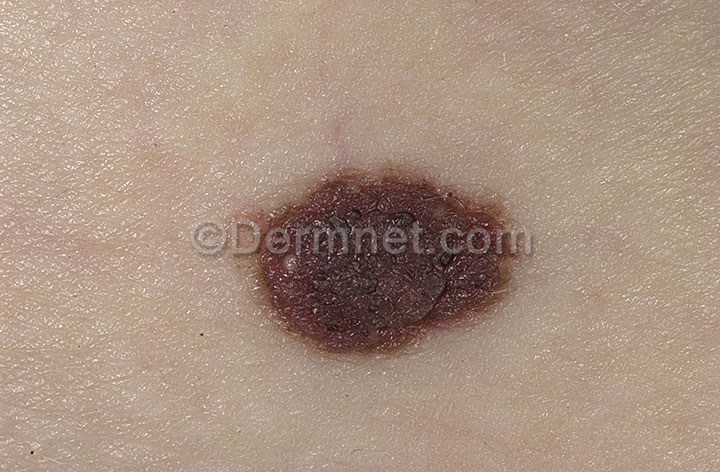
Disease: Melanoma Skin Cancer Nevi and Moles